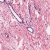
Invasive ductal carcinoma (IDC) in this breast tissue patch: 0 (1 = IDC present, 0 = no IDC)